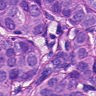
Metastatic tissue present: yes